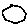
Label: hexagon